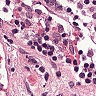
Metastatic tissue present: no